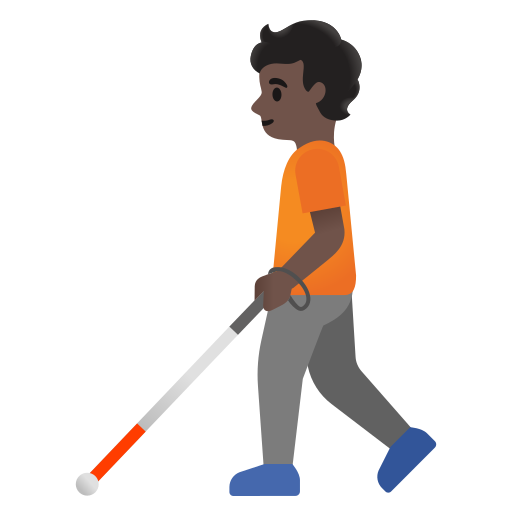
Emoji: 🧑🏿‍🦯